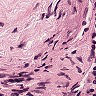
Metastatic tissue present: no